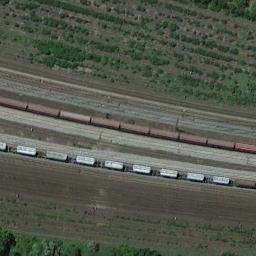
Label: railway